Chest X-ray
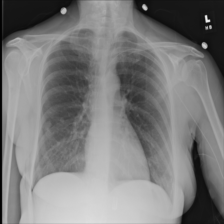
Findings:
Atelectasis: negative
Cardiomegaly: negative
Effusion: negative
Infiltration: negative
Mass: negative
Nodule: negative
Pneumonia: negative
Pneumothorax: negative
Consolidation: negative
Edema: negative
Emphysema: negative
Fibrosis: negative
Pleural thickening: negative
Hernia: negative